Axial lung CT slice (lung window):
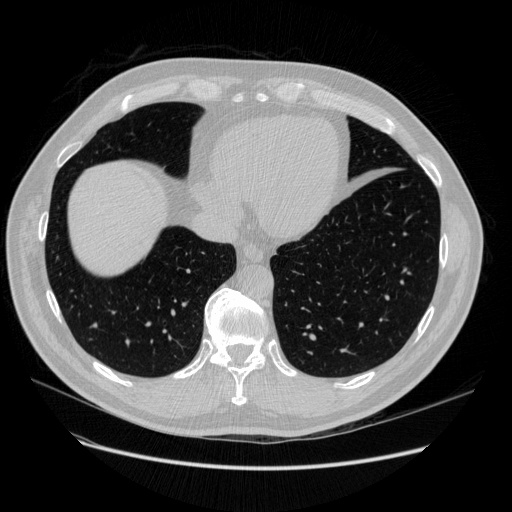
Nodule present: no